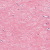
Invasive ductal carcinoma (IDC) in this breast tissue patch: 0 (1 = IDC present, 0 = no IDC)